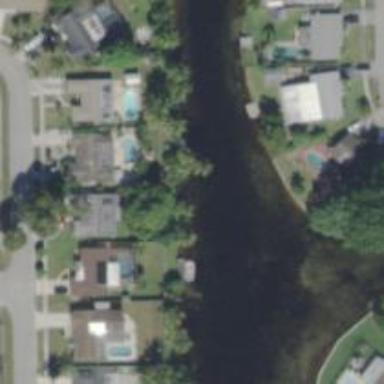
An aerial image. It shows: Canal.